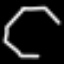
Label: octagon